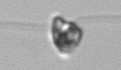
Label: flagellate_morphotype1